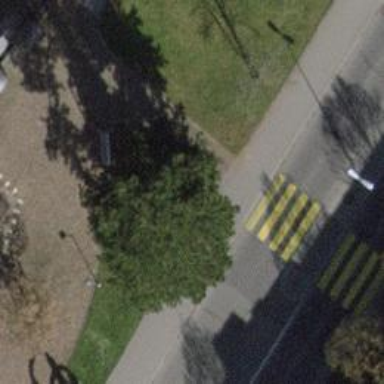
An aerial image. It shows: Footway with surface made of sett.